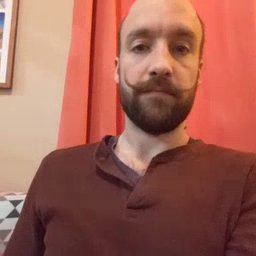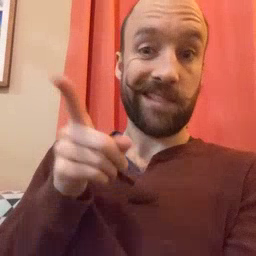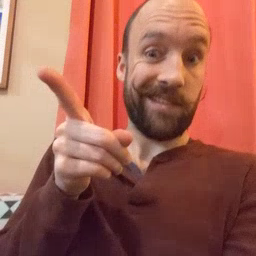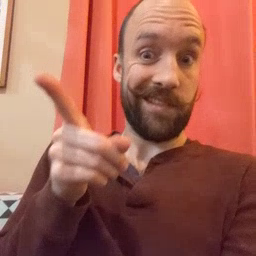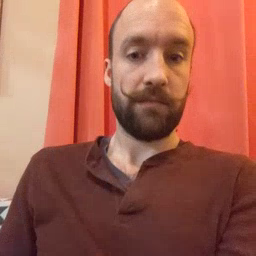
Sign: hesheit